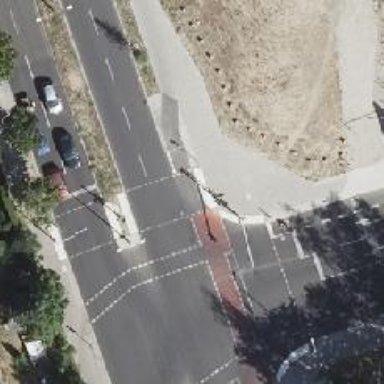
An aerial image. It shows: Asphalt cycleway.